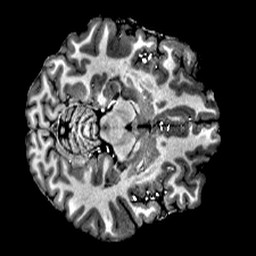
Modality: T1w
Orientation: axial
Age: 23
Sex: female
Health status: healthy
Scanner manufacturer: siemens
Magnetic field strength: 6.98 T
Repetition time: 6 s
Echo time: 0.00302 s